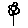
Label: flower